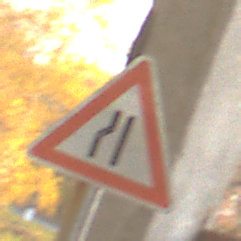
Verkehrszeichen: EinseitigVerengteFahrbahnLinks
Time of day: SunriseSunset
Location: Roofed (Suburban)
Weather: Clear
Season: NotSpecified
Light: Natural